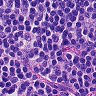
Metastatic tissue present: no